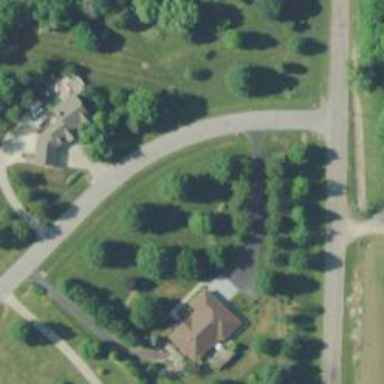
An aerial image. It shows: Driveway leading to service road.